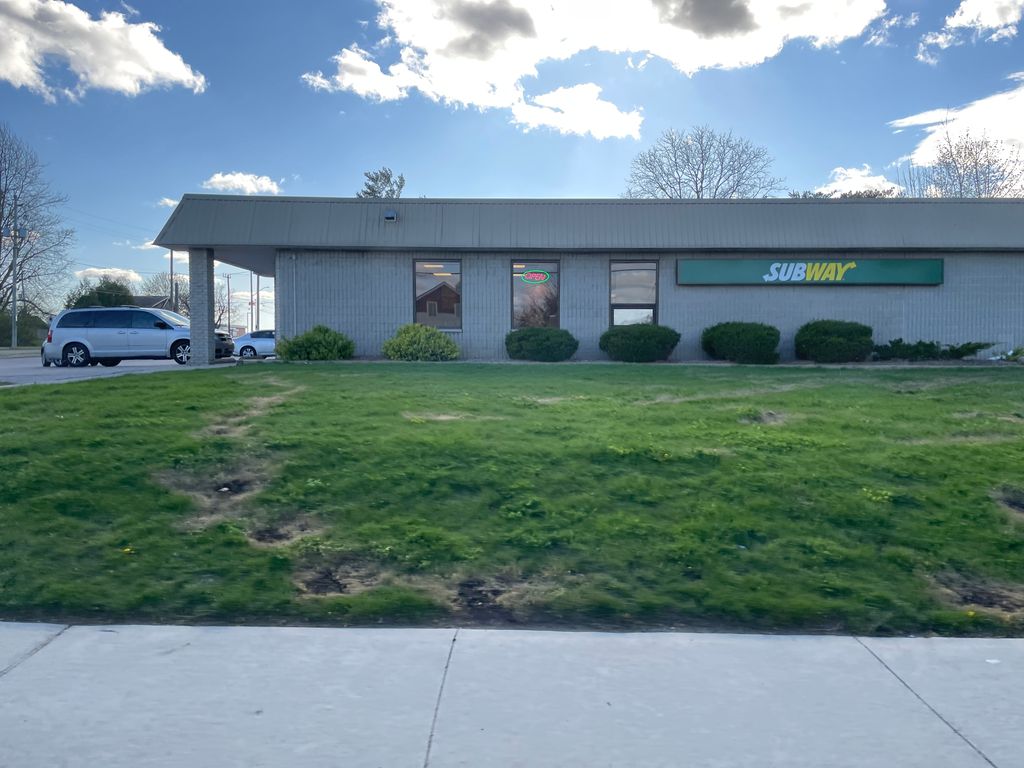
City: kitchener-waterloo